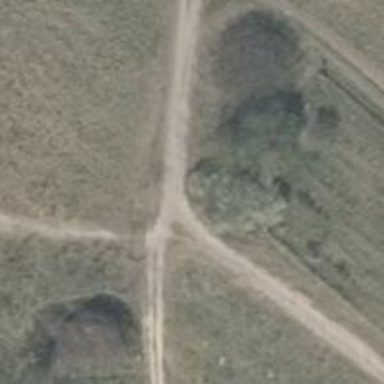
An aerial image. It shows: Dirt path.